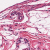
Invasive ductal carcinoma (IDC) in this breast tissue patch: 0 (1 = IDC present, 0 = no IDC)